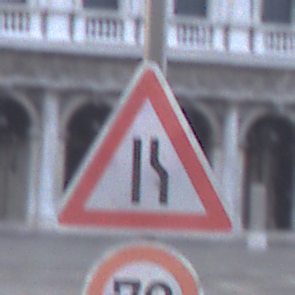
Verkehrszeichen: EinseitigVerengteFahrbahnRechts
Zusatzzeichen unten: Geschwindigkeit70
Umgebung: Outdoor, Urban
Tageszeit: SunriseSunset
Wetter: PartlyCloudy
Licht: Natural
Jahreszeit: NotSpecified
Kontrast: LowContrast